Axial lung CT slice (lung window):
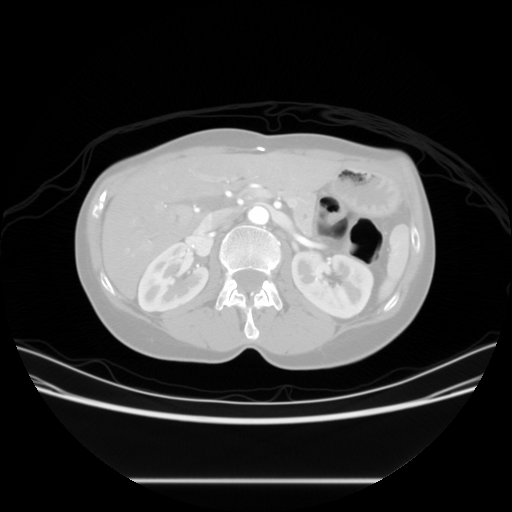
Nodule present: no